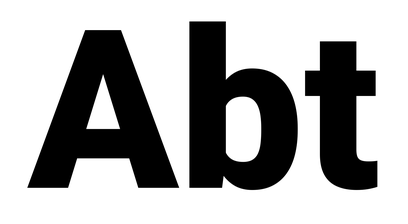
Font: Roboto_Black